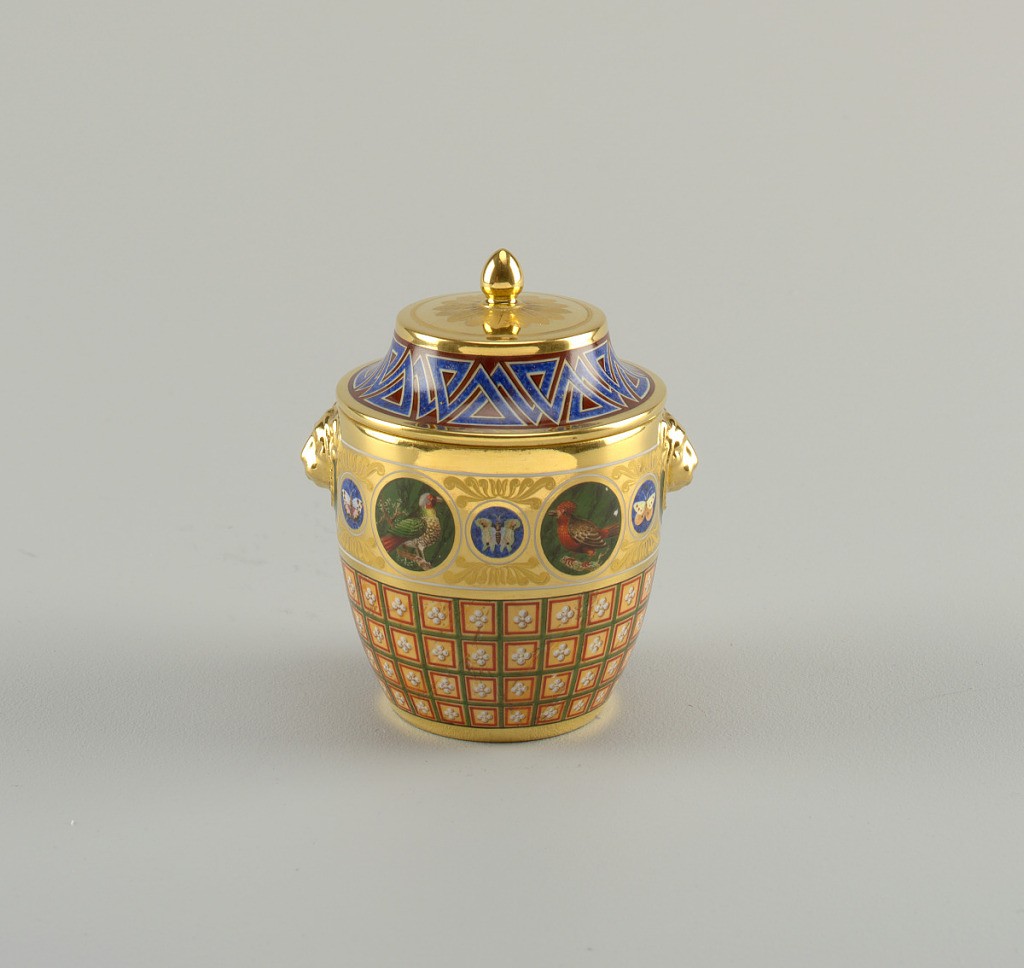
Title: Sugar Bowl, from a Breakfast Service (Sucrier; Déjeuner Mosaïque Florentine)
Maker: Sèvres Porcelain Manufactory, French, established 1756
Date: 1813
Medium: hard paste porcelain, vitreous enamel, gold
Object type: sugar bowl
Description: Circular flat-based vase-shaped bowl (a); cover (b) with incurved shoulder and flat top, acorn finial. Lion mask handle at each side. Cover and handles entirely gilded. Decorated en suite with set: four large roundels with birds, six with butterflies.